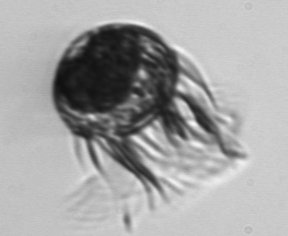
Label: Pelagostrobilidium